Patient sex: F
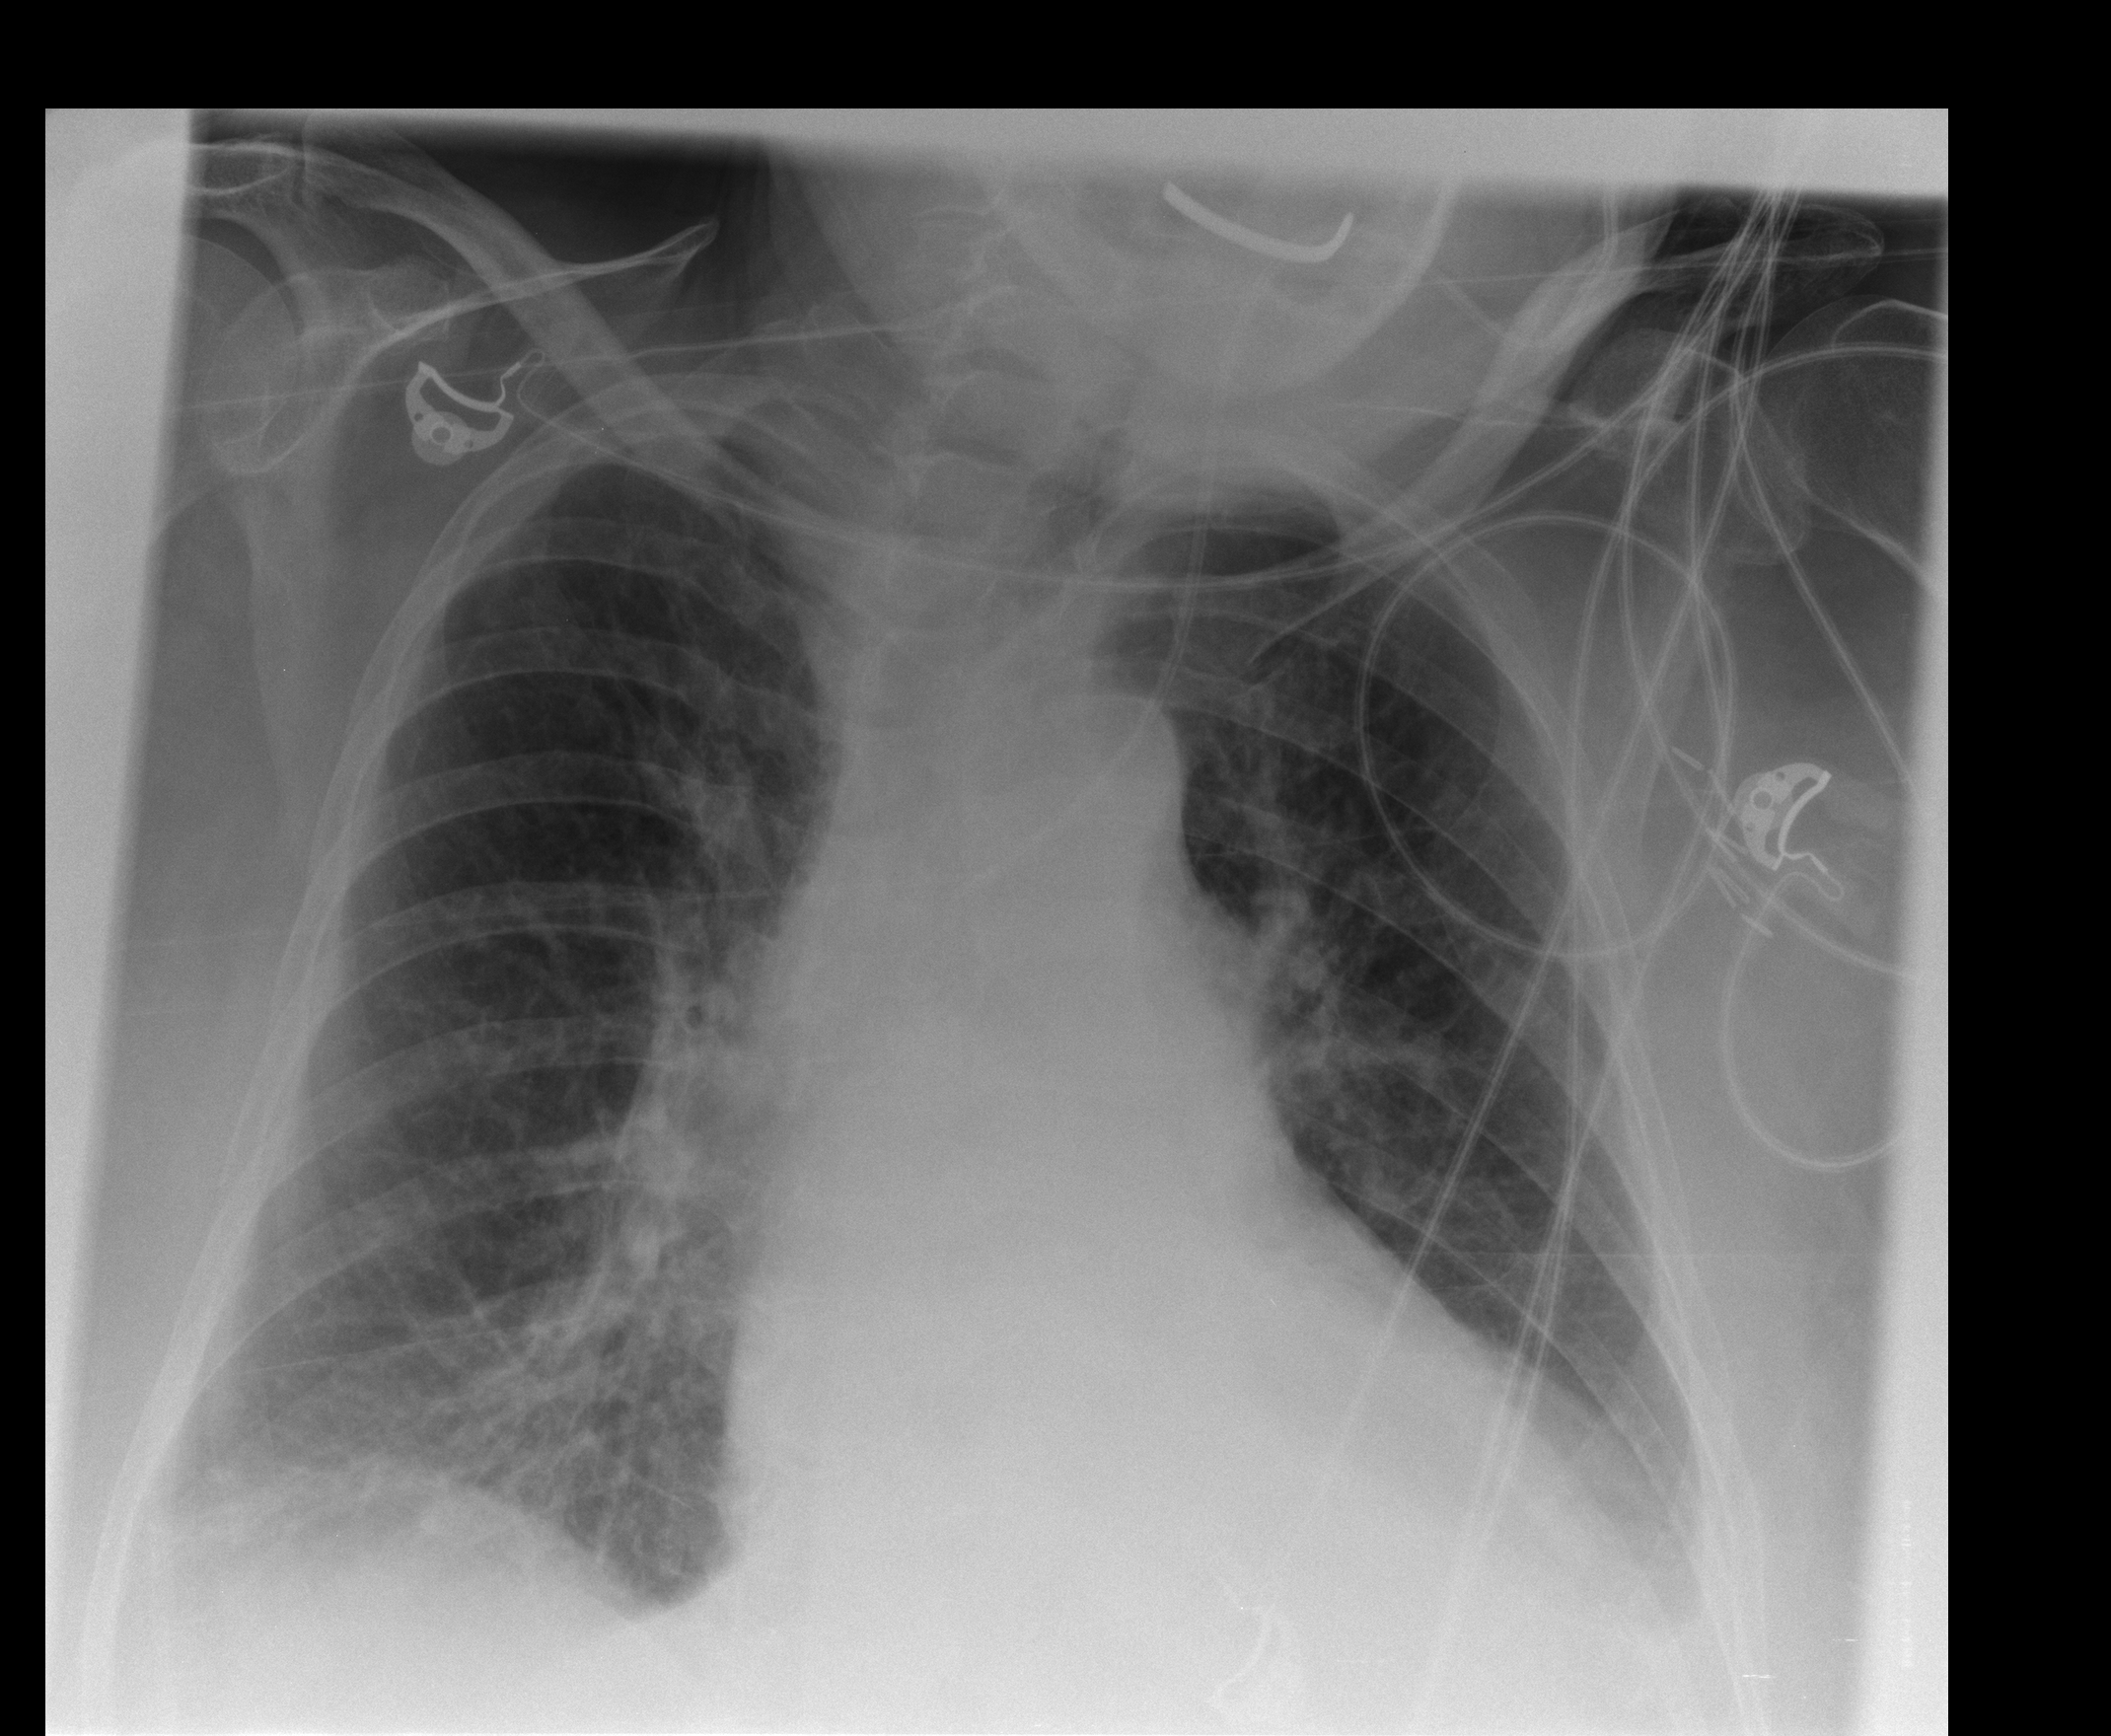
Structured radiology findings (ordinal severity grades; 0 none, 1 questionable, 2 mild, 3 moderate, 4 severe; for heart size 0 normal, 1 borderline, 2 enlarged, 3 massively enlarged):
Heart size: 2
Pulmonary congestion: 1
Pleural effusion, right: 1
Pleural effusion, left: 1
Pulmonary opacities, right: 2
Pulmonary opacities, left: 0
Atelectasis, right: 2
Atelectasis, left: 2